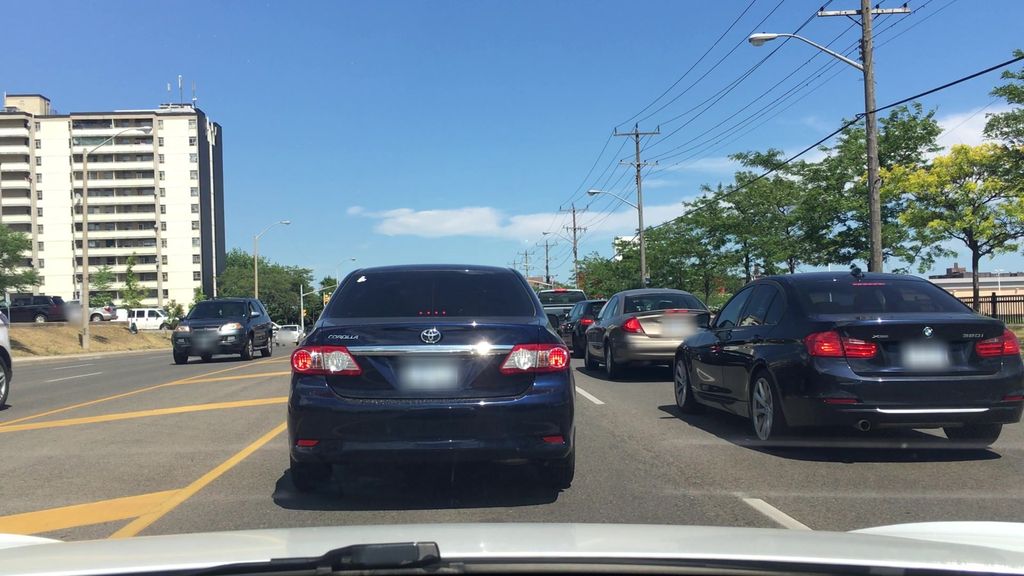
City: toronto